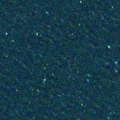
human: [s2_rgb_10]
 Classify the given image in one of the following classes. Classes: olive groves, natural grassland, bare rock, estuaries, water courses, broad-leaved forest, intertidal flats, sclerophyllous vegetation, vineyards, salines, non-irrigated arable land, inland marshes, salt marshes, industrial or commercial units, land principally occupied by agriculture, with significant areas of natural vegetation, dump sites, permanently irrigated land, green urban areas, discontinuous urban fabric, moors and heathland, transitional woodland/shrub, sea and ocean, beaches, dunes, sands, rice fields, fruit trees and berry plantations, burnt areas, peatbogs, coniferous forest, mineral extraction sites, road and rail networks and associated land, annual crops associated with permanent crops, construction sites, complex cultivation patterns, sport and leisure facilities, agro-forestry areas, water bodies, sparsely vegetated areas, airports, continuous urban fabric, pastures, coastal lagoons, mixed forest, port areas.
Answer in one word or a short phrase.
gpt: sea and ocean